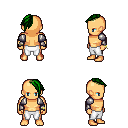
a pixel art fantasy rpg character, male body template, human, tanned skin, steel arm armor, white pants, green long mohawk hairstyle, bracelets, four views (front, back, left, right), 2x2 character sprite sheet, small pixel art, hard edges, no anti-aliasing